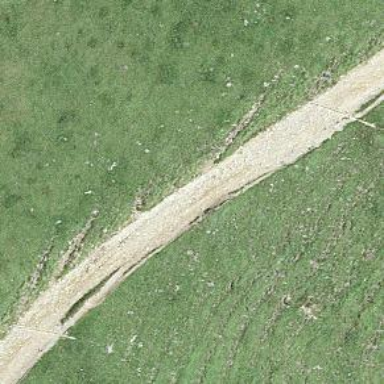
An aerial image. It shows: Dirt track road with grade 5 tracktype.